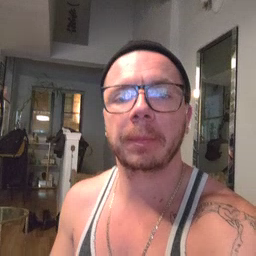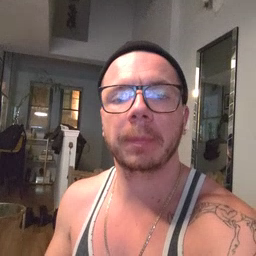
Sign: gum